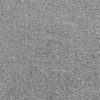
Atmospheric dust classification: dusty